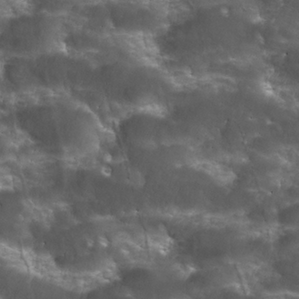
Label: non_frost